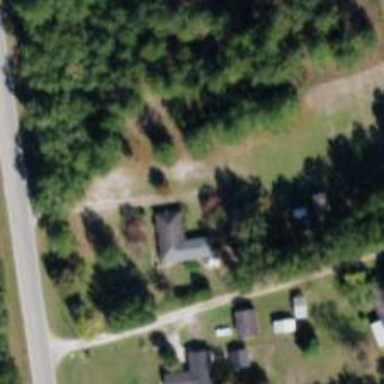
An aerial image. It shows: Driveway.